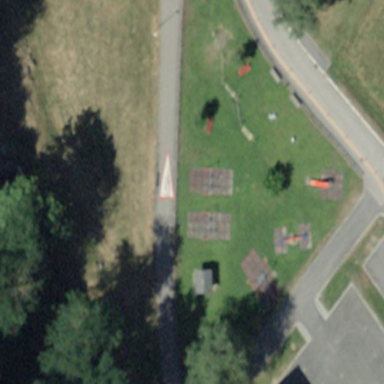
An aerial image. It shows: Playground area for leisure land.